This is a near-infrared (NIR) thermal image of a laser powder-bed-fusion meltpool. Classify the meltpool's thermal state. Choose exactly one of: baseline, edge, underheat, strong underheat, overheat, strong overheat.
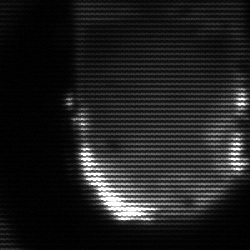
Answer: baseline